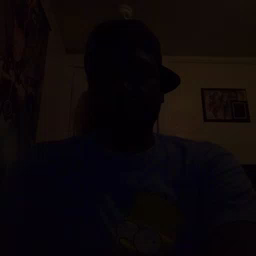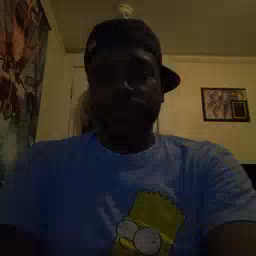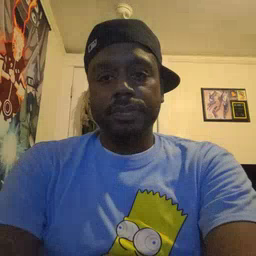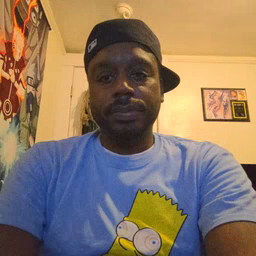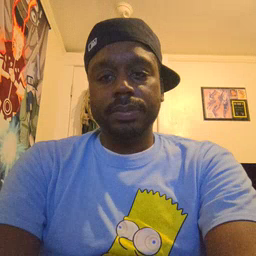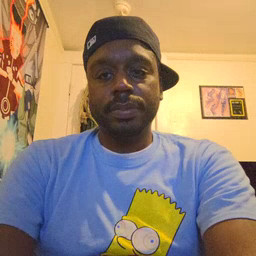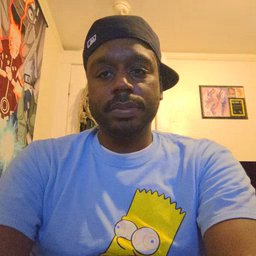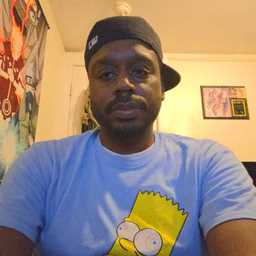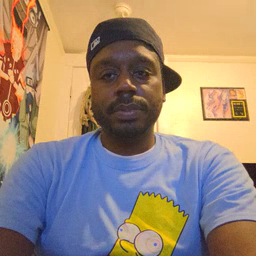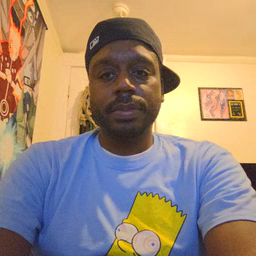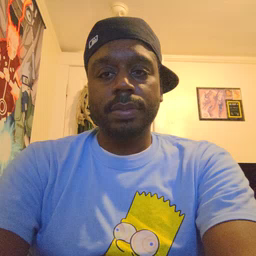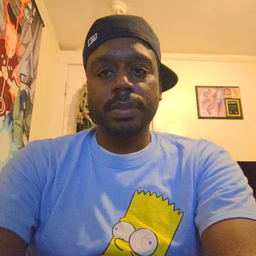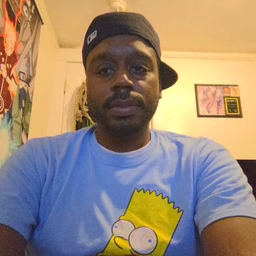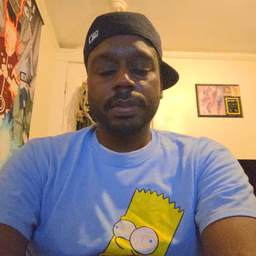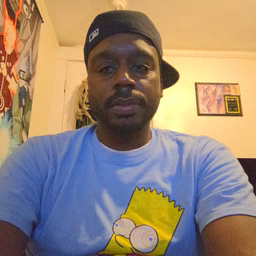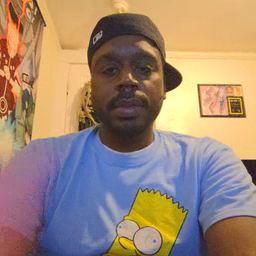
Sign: empty